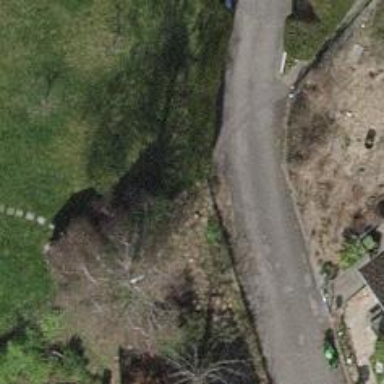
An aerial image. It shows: Alleyway designated as service road.